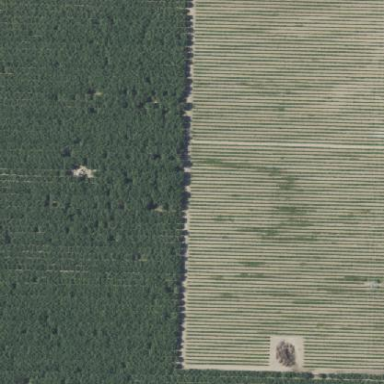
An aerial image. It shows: Almond orchard with rows of almond trees.